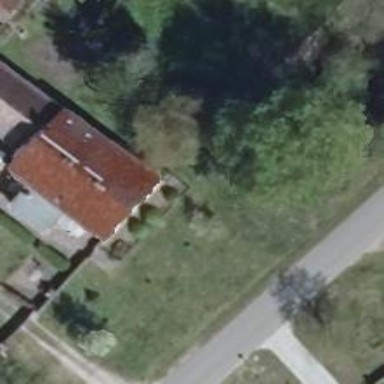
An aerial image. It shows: House with flat grey roof.